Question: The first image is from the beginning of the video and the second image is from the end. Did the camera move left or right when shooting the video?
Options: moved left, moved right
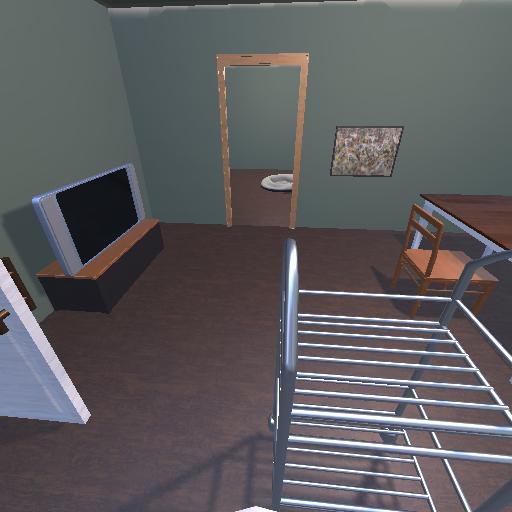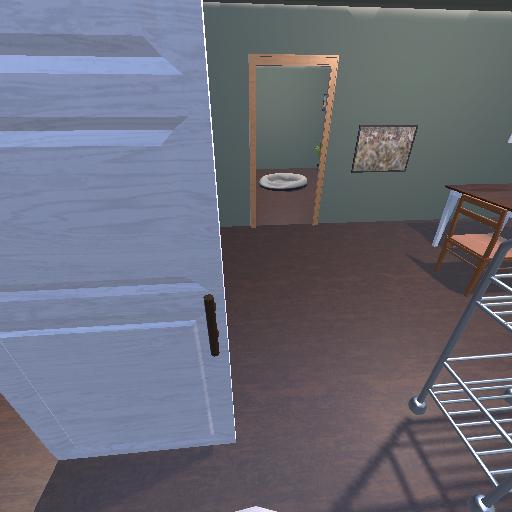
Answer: moved left